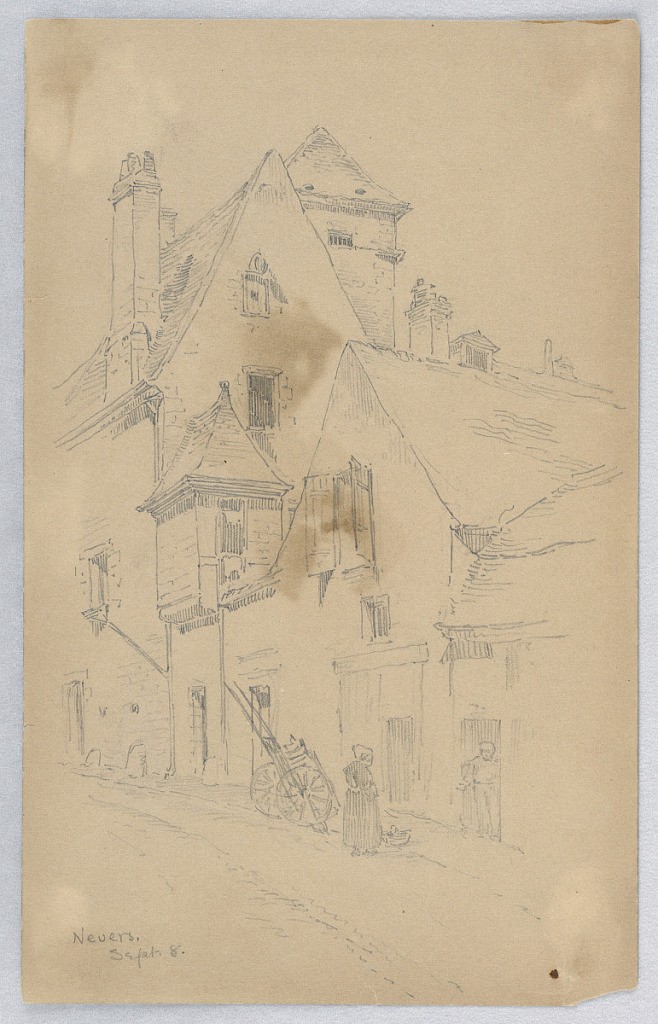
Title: Nevers
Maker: Arnold William Brunner, American, 1857–1925
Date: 1883
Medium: Graphite on brown paper
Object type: Drawing
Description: Sketch of a street scene. A wheel-barrow and two women by a doorway, houses with chimneys behind.